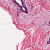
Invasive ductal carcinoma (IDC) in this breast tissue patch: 0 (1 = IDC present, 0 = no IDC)